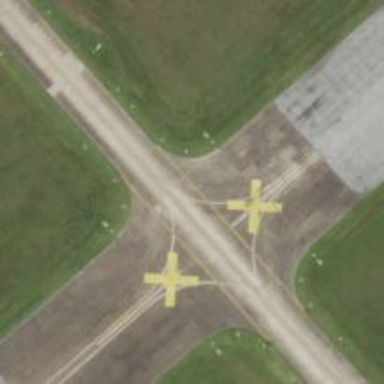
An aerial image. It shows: Abandoned airport with asphalt surface.